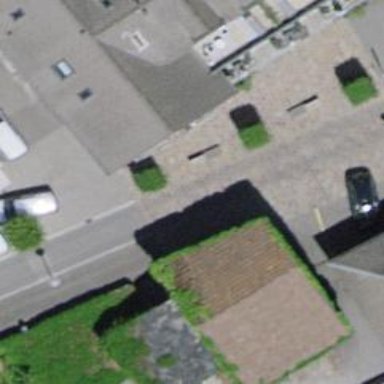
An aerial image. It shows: Living street paved with paving stones.